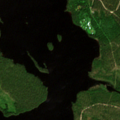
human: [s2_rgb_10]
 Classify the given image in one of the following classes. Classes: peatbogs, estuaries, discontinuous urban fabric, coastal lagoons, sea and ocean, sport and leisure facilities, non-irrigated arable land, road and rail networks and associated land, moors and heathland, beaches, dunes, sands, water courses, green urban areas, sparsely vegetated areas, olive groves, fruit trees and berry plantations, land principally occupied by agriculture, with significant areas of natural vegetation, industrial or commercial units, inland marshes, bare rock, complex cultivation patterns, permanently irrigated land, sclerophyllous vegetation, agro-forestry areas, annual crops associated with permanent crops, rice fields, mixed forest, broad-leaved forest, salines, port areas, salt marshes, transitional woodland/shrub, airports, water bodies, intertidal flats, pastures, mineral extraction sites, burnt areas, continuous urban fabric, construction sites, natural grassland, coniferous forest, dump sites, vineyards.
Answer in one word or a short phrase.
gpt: coniferous forest, water bodies